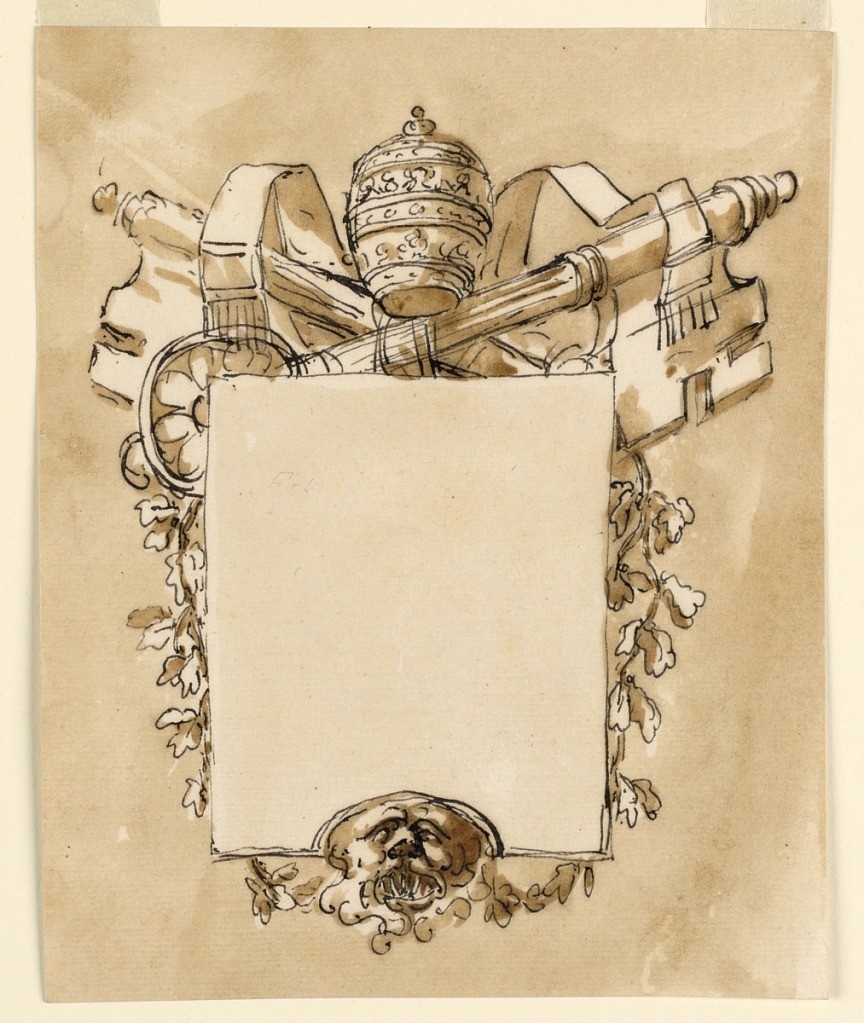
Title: Frame for a papal inscription
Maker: Giuseppe Barberi, Italian, 1746–1809
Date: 1700–1800
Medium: Pen and brown ink, brush and brown wash on off-white laid paper
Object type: Drawing
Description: A tablet, the lower edge of which is curved upwards in the center, is supported by a lion's mask. Seemingly in front of the crossed papal keys, and branches hanging from them towards the mask. On top the tiara. Usual background.